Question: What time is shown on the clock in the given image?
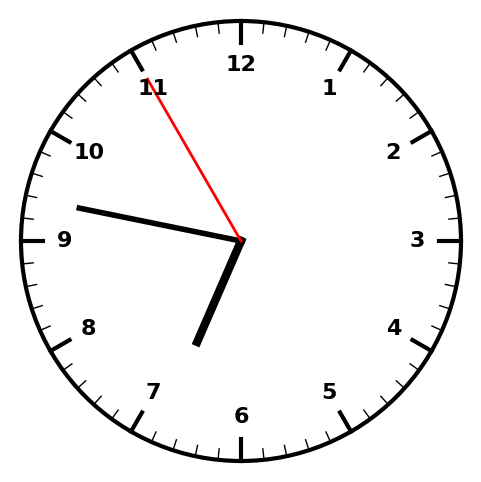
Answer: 06:46:55